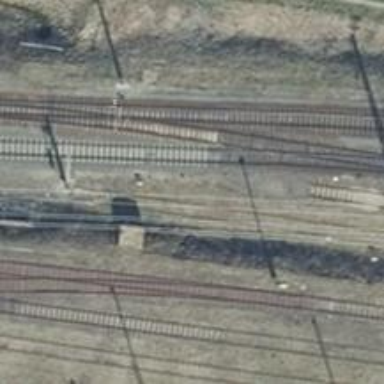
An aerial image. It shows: Abandoned railway with electrified contact lines.